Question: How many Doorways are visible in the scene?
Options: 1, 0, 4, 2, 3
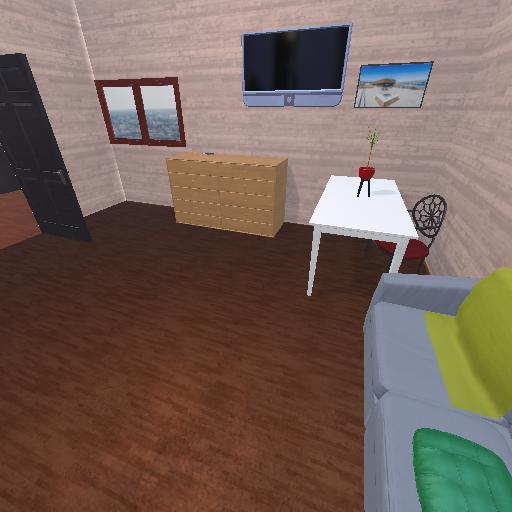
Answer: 1